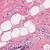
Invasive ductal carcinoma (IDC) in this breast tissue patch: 0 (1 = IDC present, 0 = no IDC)